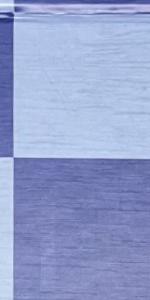
Label: Empty